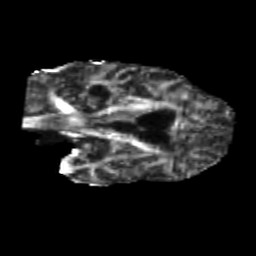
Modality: FA
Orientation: coronal
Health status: ill
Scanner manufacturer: siemens
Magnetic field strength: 3 T
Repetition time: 6.7 s
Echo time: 0.1 s